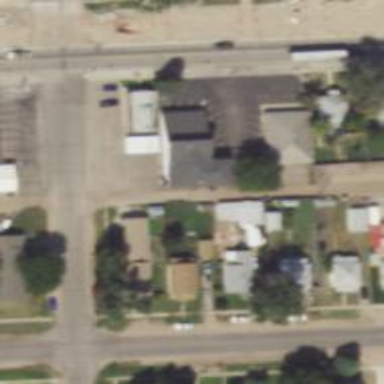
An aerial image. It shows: Alley classified as service road.